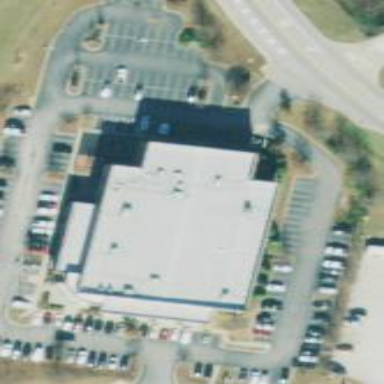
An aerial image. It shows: Building with flat roof.